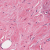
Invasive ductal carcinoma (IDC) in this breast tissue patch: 1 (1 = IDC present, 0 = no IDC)